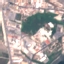
Label: Industrial